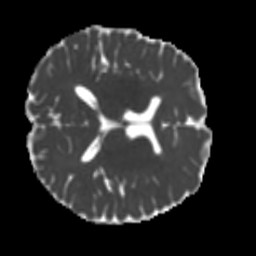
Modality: MD
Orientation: axial
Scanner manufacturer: siemens
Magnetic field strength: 3 T
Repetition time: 4 s
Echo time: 0.0594 s